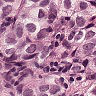
Metastatic tissue present: yes